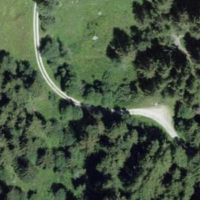
EUNIS habitat code: 43
Species observed at this site:
Rupicapra rupicapra